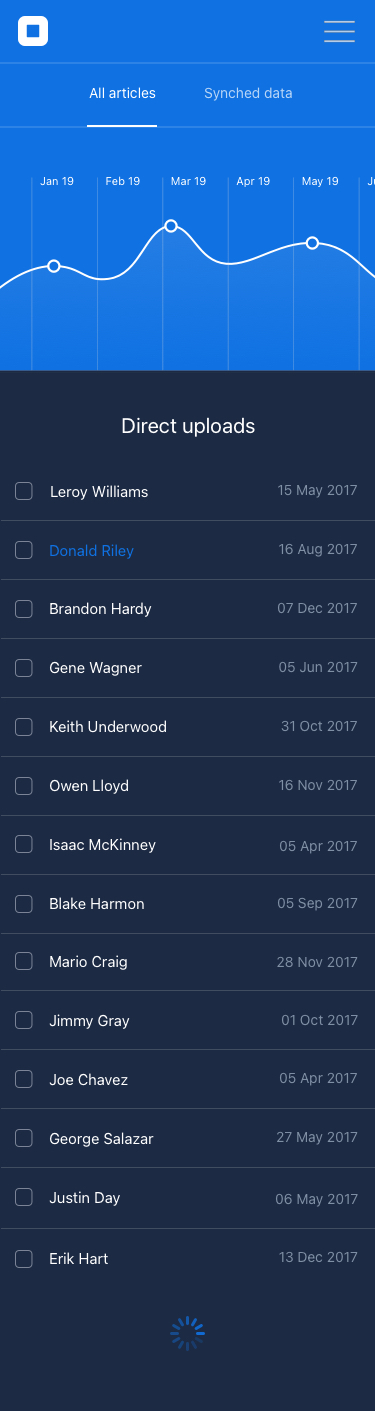
Text in this UI design:
All articles
Synched data
Jan 19
Feb 19
Mar 19
Apr 19
May 19
Jun 19
Direct uploads
Owen Lloyd
Isaac McKinney
Gene Wagner
Blake Harmon
Keith Underwood
Mario Craig
Jimmy Gray
Joe Chavez
George Salazar
Justin Day
Erik Hart
Brandon Hardy
Donald Riley
Leroy Williams
13 Dec 2017
15 May 2017
16 Aug 2017
16 Nov 2017
07 Dec 2017
05 Apr 2017
05 Jun 2017
05 Sep 2017
31 Oct 2017
28 Nov 2017
01 Oct 2017
05 Apr 2017
27 May 2017
06 May 2017